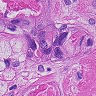
Metastatic tissue present: yes